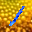
Label: 1